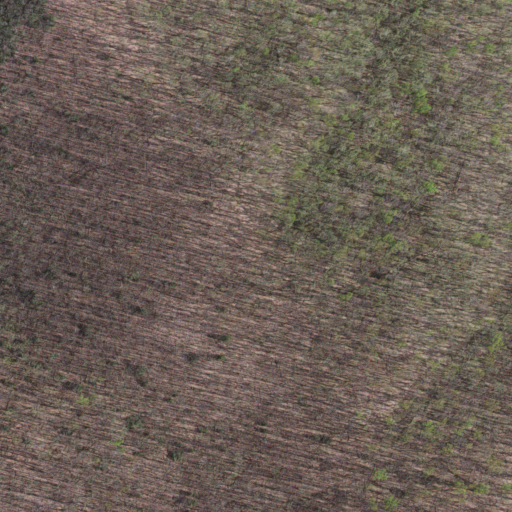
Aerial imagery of mountain in Virginia named Brumley Mountain containing deciduous forest, mixed forest, and evergreen forest